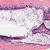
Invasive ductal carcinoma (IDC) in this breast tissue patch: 0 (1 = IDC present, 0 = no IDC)